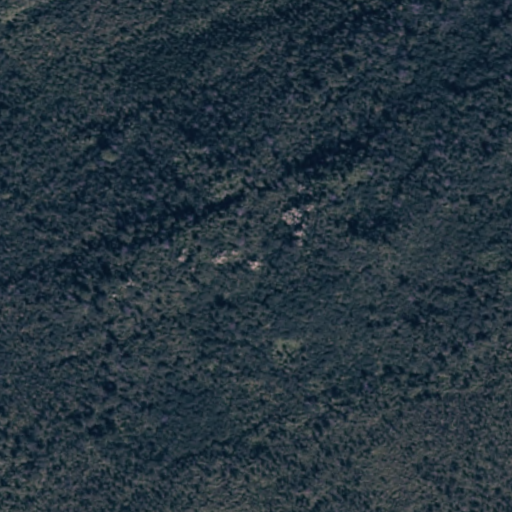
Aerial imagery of mountain in Hawaii named Kaumuki containing only unknown